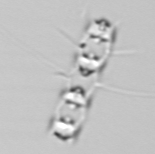
Label: Chaetoceros_didymus